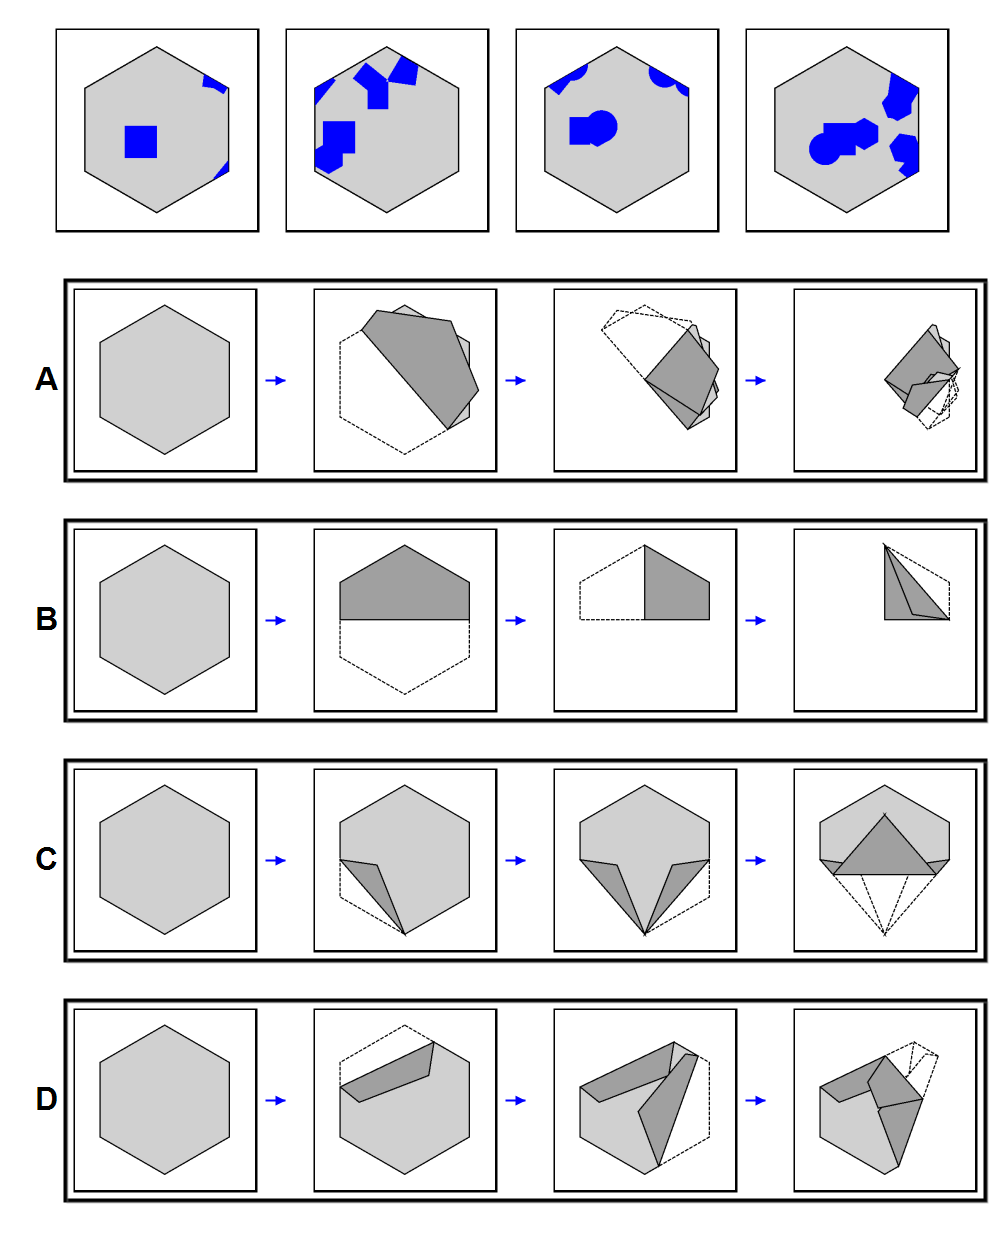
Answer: D